Question: I am trying to change default javascript parameters. I want to create extension for prevent getting screen size of web sites. When websites would get clients screen size it will notify and prevent it. Is it possible to do that?

'''
>> window.screen.width
1366
>> window.screen.width = 800
800
>> window.screen.width
1366
'''
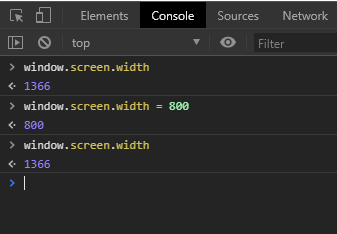
Answer: 'window.screen' is a built-in getter/setter. If you want to notify when it's accessed, you can overwrite the property with your own getter:
'''
Object.defineProperty(window, 'screen', {
get() {
console.log('Tried to get window.screen, preventing');
throw new Error();
},
set() {
}
});
console.log(window.screen.availHeight);
'''
You might consider returning dummy data instead, though, so that the page's JS still has a chance of running, eg:
'''
Object.defineProperty(window, 'screen', {
get() {
console.log('Tried to get window.screen, preventing and returning false data');
return {
availHeight: 800,
availLeft: 0,
availTop: 0,
availWidth: 800,
colorDepth: 24,
height: 800,
orientation: {angle: 0, type: "landscape-primary", onchange: null},
pixelDepth: 24,
width: 800,
};
},
set() {
}
});
console.log(window.screen.availHeight);
'''